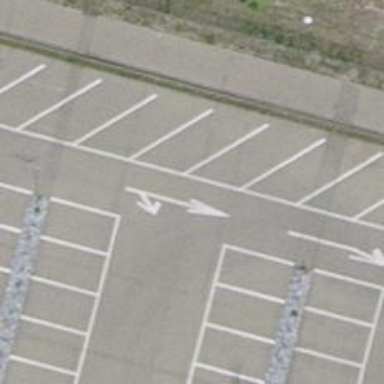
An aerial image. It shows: Parking aisle designated as service road.